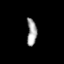
Tissue: lung
Cell type: Epithelial cells
Senescence score: 0.1796
Nuclear area (px): 255
Mean DAPI intensity: 162.608